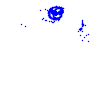
Particle: electron